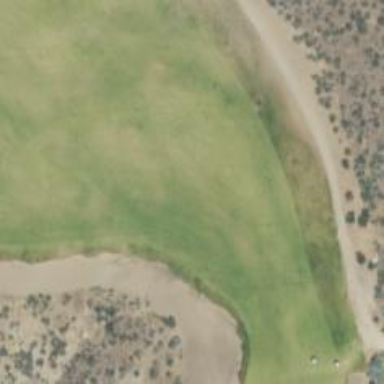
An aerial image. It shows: View of golf hole.